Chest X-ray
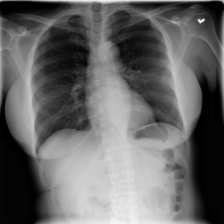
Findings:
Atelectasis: negative
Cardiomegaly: negative
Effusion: negative
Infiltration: negative
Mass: negative
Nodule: negative
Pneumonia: negative
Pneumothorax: negative
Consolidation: negative
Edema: negative
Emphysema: negative
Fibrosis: negative
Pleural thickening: negative
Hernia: negative